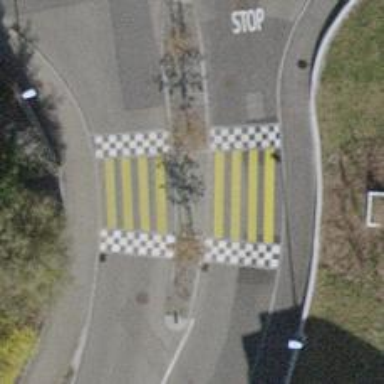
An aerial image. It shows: Marked pedestrian crossing with zebra designation and central island.